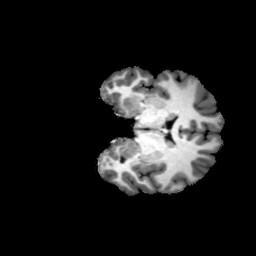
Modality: T1w
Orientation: coronal
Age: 20
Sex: female
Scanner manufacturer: philips
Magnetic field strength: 3 T
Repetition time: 0.0082 s
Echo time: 0.0037 s